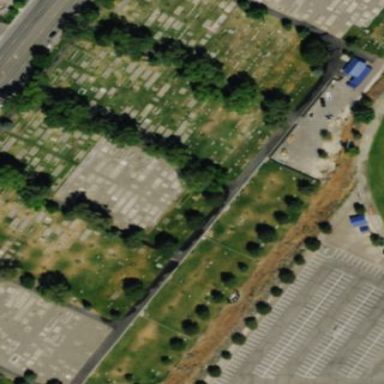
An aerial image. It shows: Sector within cemetery.